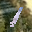
Label: 1